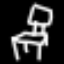
Label: chair